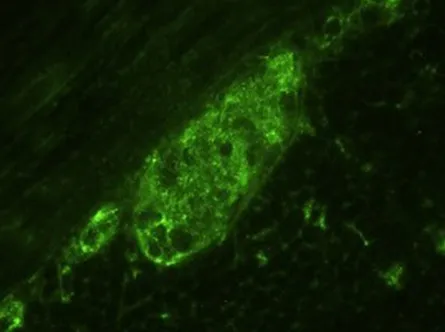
Indirect immunofluorescence assay on primate cerebellar and intestinal sections. (C) Granular cytoplasmic fluorescens of neurons in the intestinal plexus myentericus. Undiluted CSF.
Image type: pathology (immunostaining)